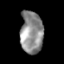
Tissue: lung
Cell type: Myeloid cells
Senescence score: 0.1692
Nuclear area (px): 945
Mean DAPI intensity: 141.385